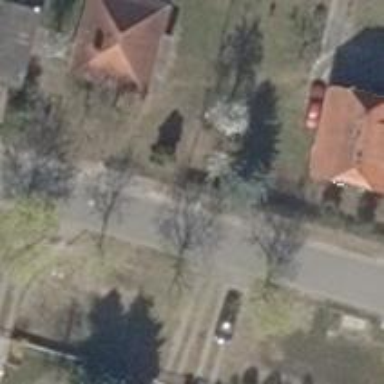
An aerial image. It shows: Driveway leading to service road.